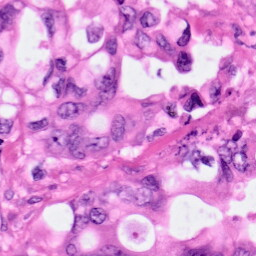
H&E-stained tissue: Pancreatic